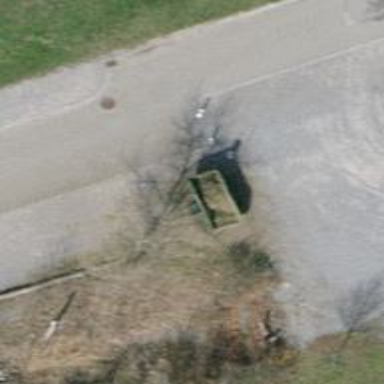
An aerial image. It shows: Recycling container for green waste.